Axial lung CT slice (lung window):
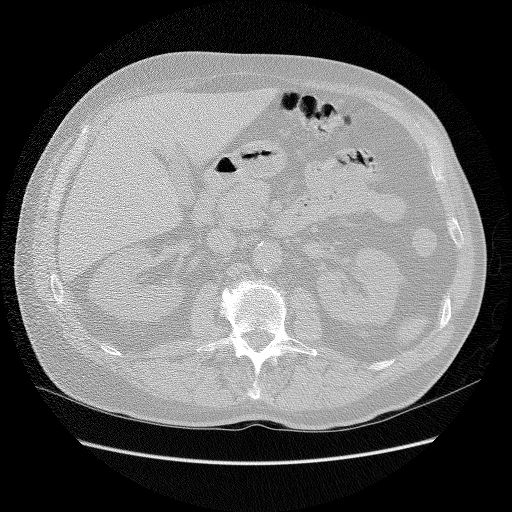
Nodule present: no